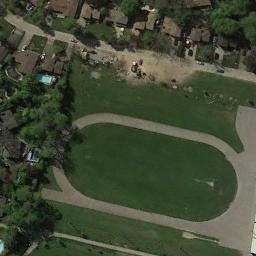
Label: ground_track_field